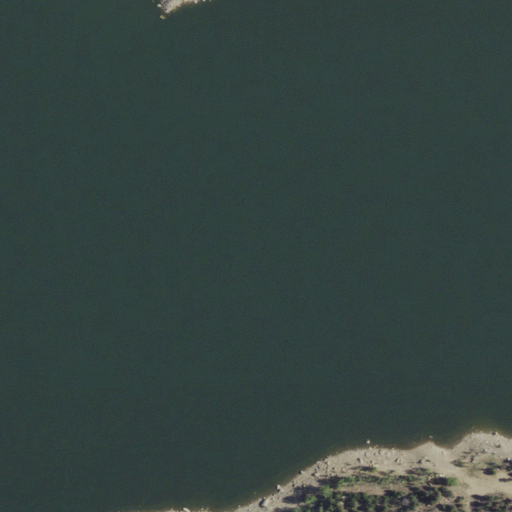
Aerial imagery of valley in New Mexico named Eul Canyon containing open water, shrub, grassland, and herbaceous wetlands